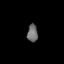
Tissue: lung
Cell type: Epithelial cells
Senescence score: 0.6124
Nuclear area (px): 183
Mean DAPI intensity: 107.005